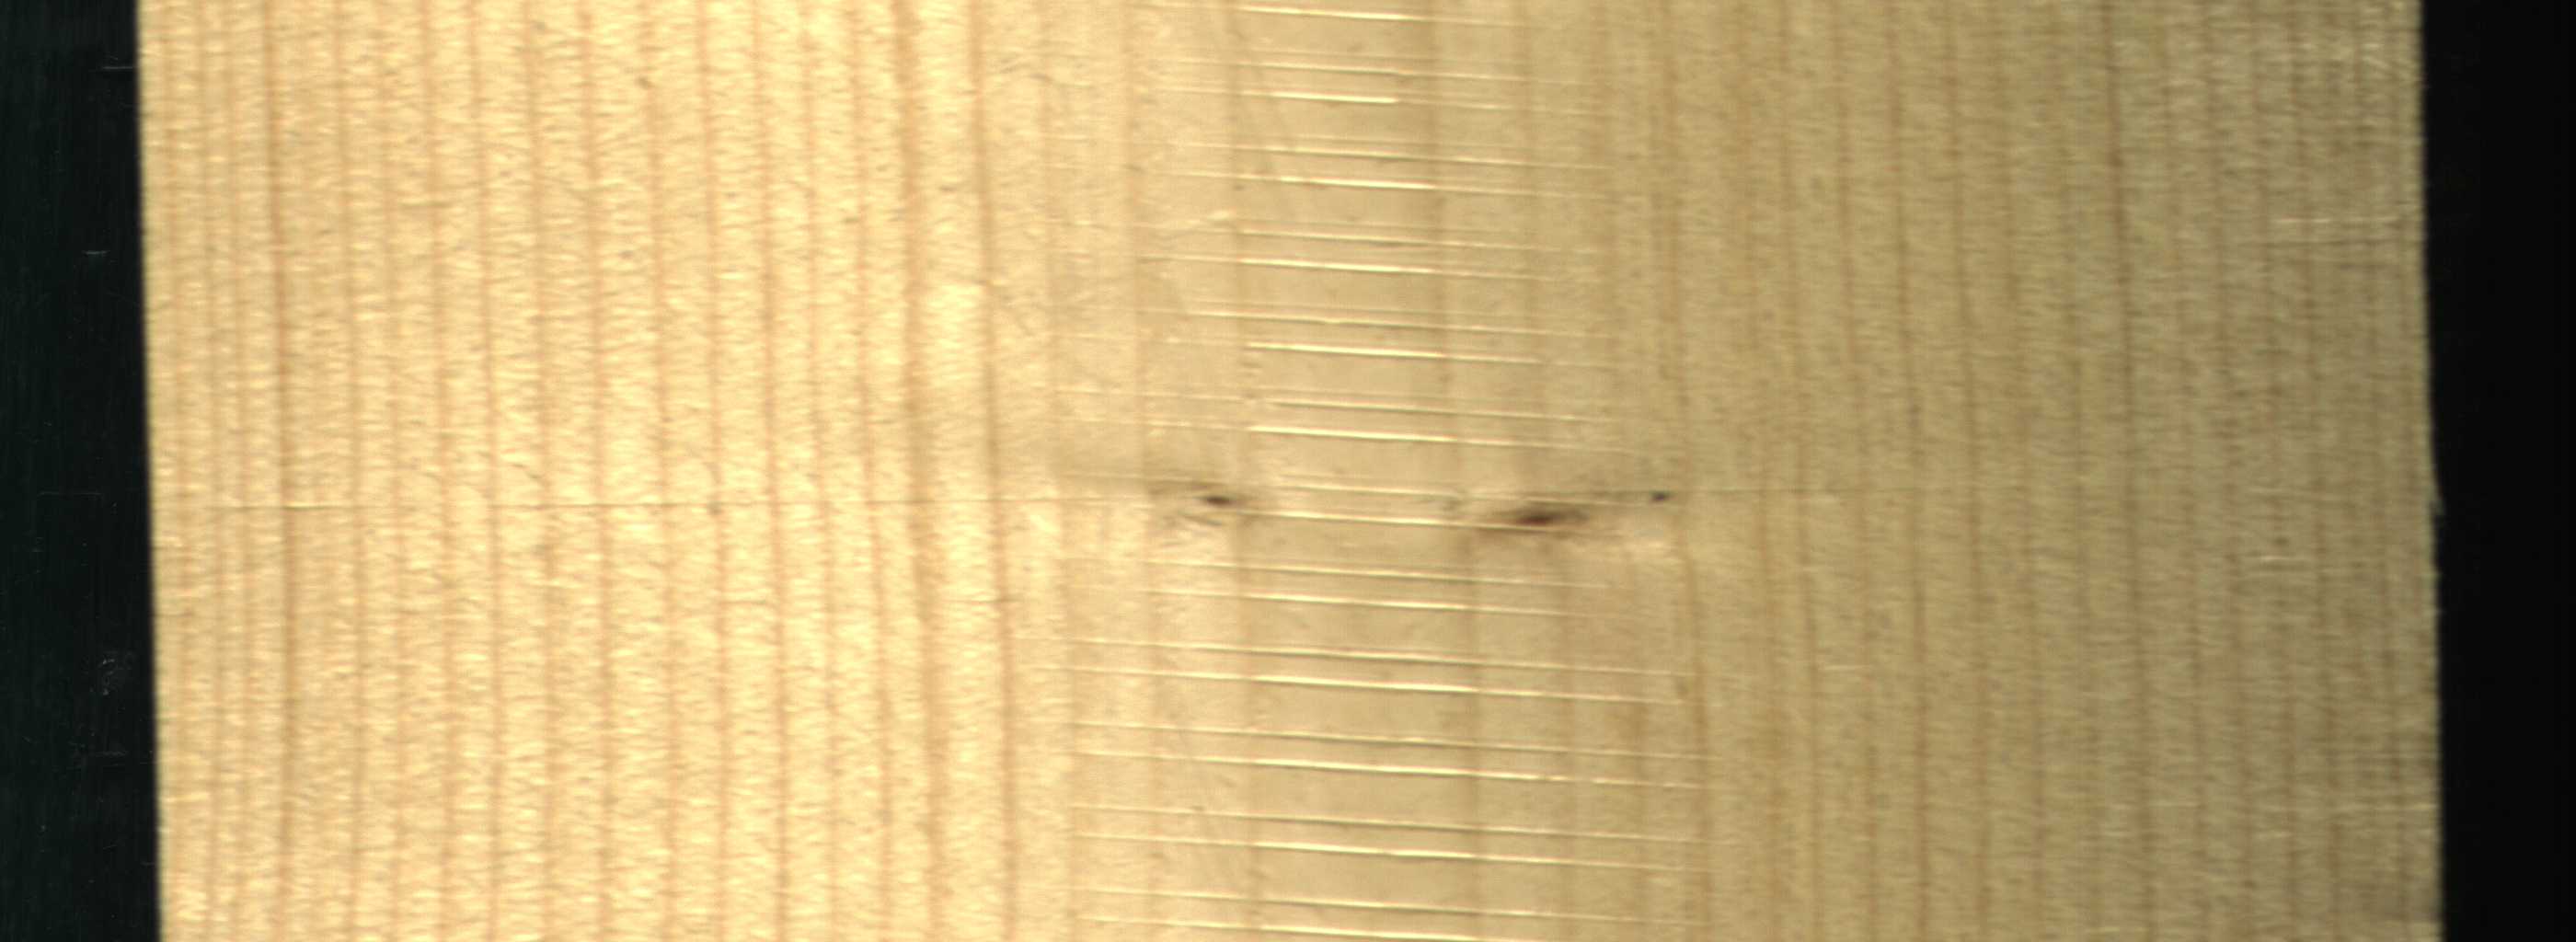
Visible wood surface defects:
Live_Knot
Live_Knot